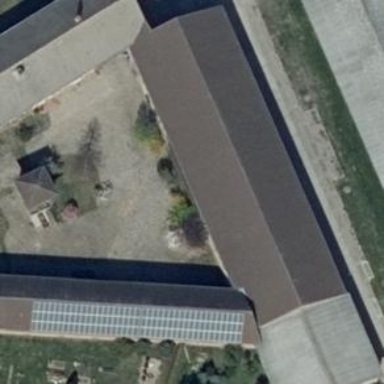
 oriented along its structure. It is farm auxiliary building."